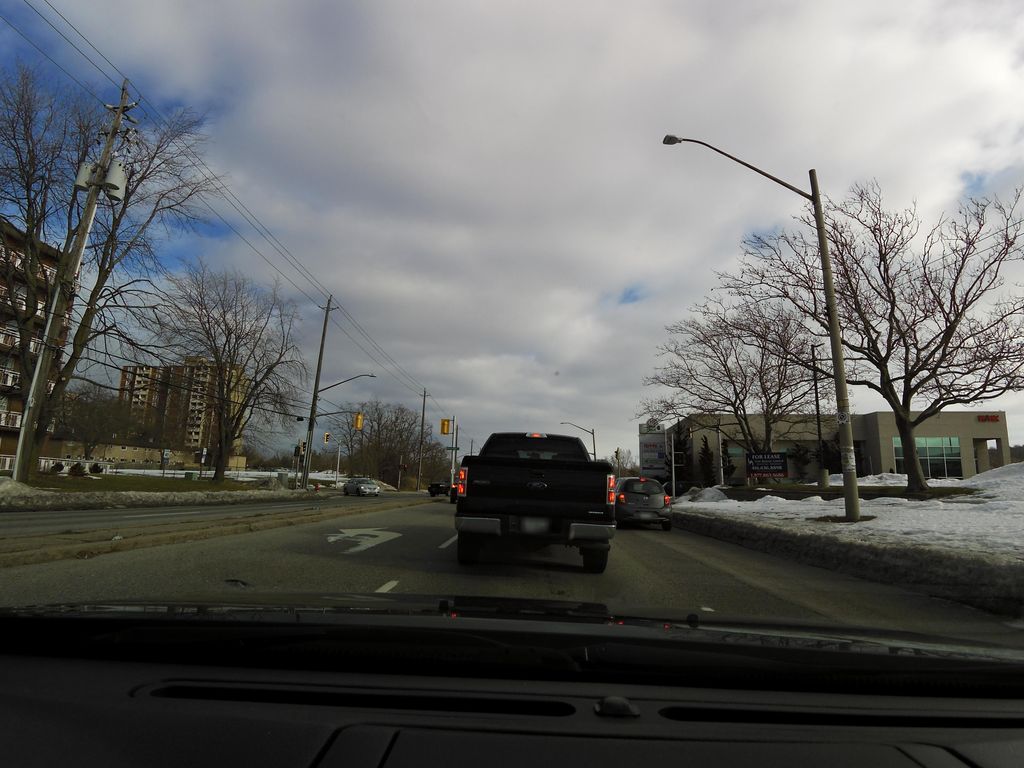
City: hamilton